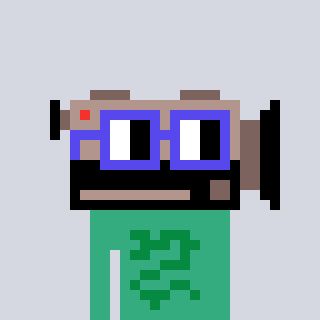
a pixel art character with square blue glasses, a camcorder-shaped head and a teal-colored body on a cool background